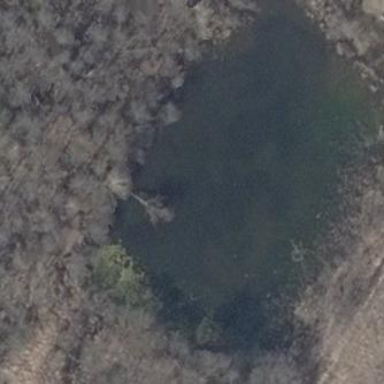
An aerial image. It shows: Serene pond surrounded by nature.